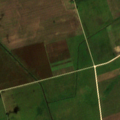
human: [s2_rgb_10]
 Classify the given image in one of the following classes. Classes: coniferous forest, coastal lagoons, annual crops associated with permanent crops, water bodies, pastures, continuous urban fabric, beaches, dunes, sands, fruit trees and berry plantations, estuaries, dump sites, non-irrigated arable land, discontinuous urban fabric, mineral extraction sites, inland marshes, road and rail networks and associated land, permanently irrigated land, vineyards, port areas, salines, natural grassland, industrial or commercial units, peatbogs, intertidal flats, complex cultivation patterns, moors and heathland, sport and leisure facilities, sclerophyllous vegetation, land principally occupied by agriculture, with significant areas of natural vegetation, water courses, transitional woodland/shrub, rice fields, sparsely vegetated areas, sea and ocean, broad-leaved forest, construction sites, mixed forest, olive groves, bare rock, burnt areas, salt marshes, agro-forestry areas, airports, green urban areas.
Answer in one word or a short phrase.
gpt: non-irrigated arable land, fruit trees and berry plantations